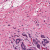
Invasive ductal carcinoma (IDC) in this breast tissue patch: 0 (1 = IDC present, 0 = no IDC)